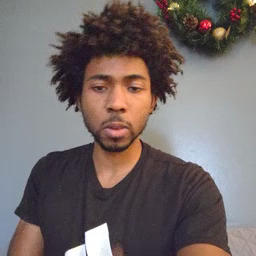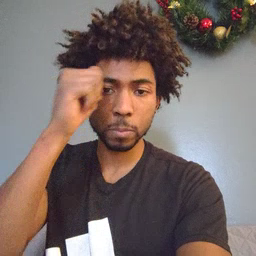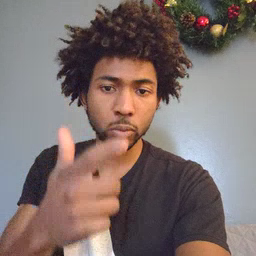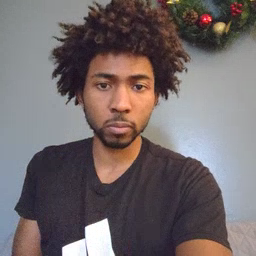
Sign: brother